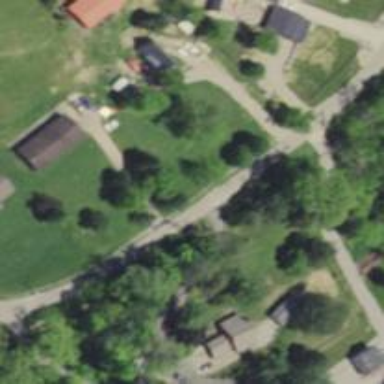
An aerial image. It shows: Driveway leading to service road.